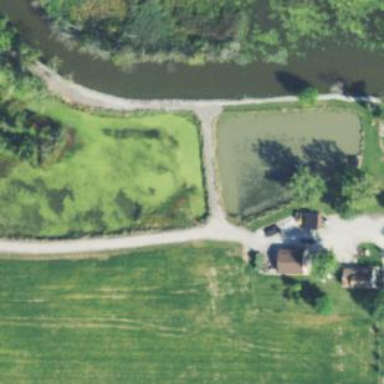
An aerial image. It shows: Serene pond surrounded by nature.